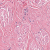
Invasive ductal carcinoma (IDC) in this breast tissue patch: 0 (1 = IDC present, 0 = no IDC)